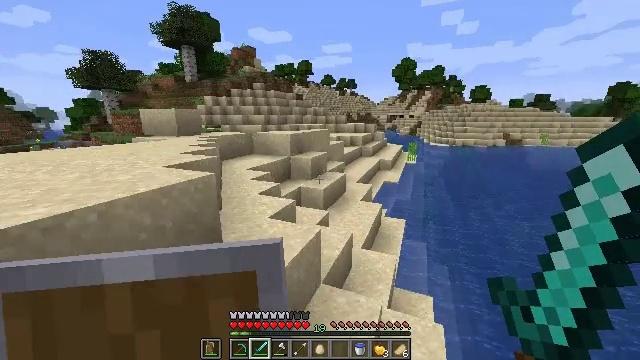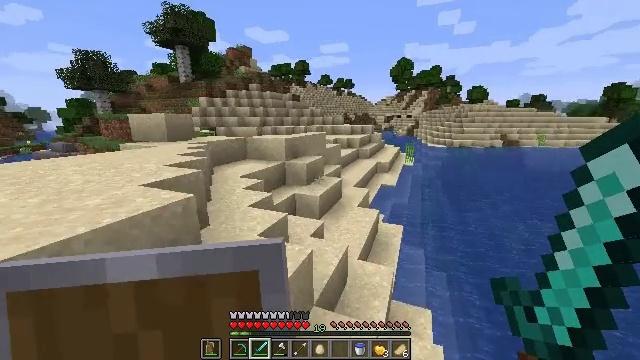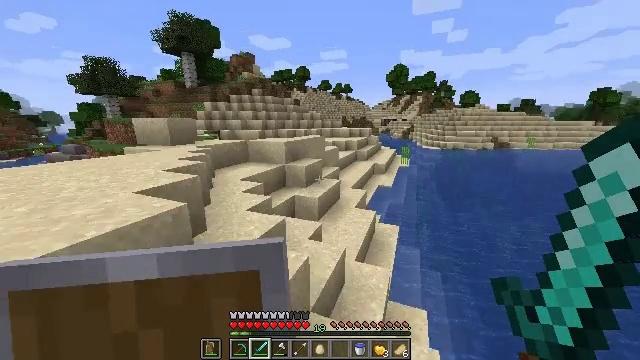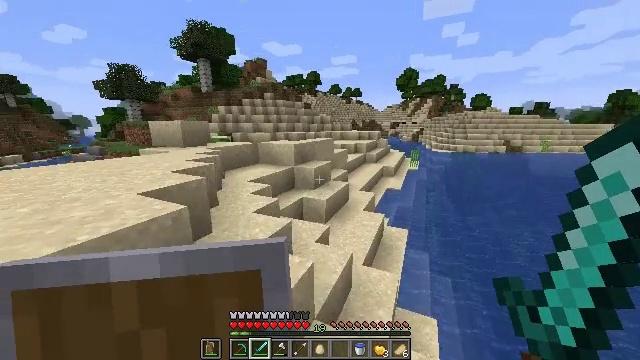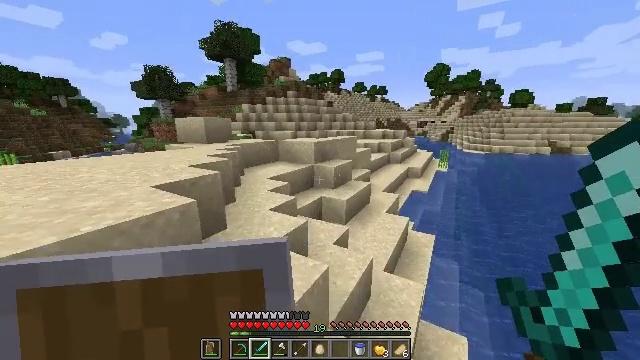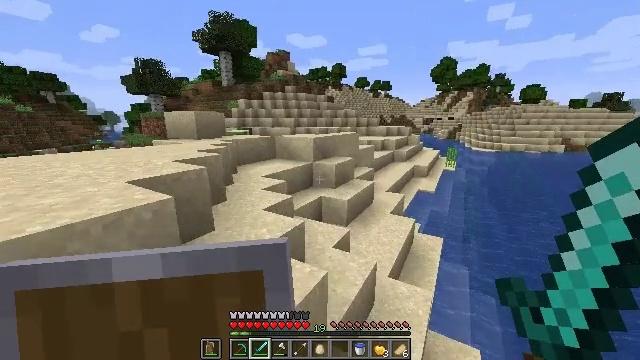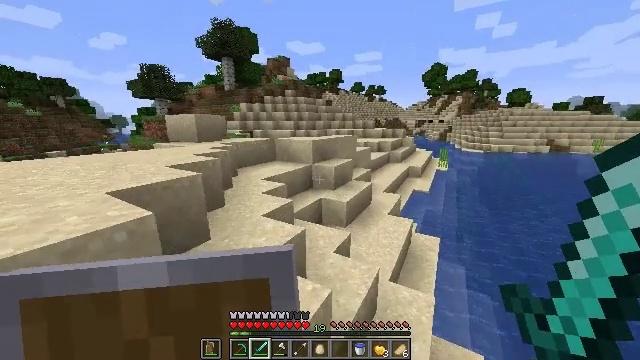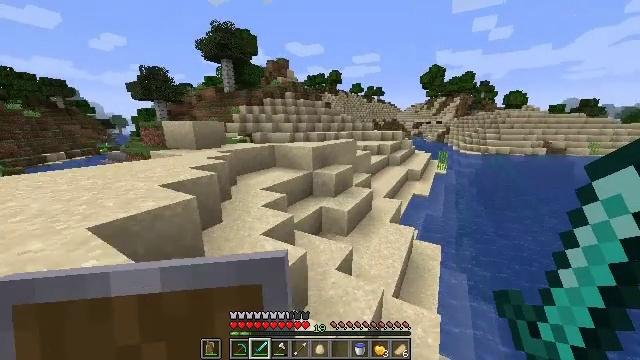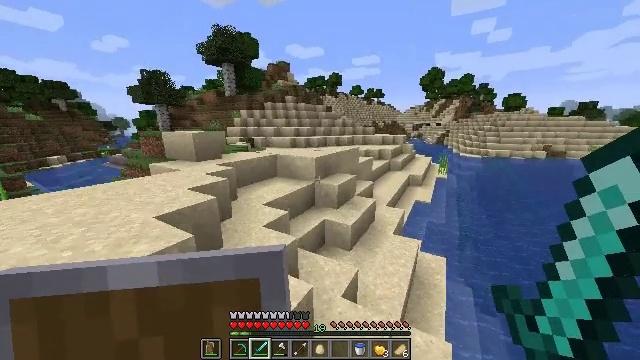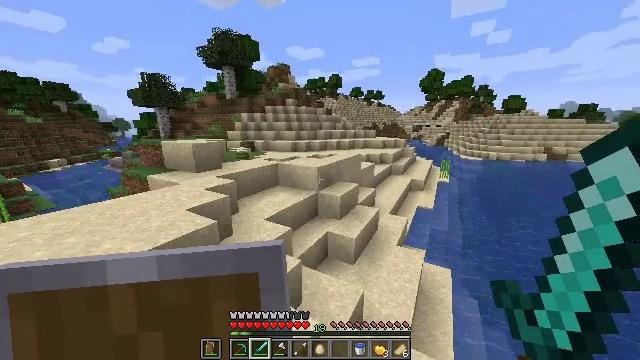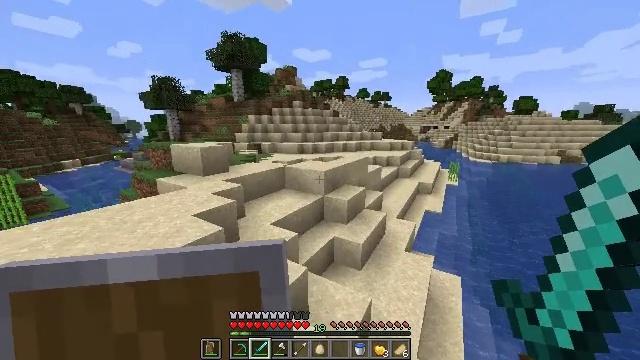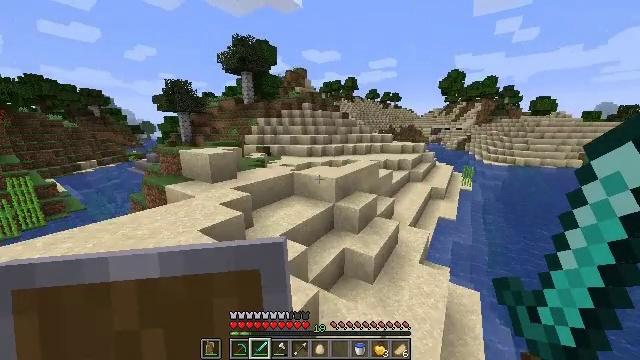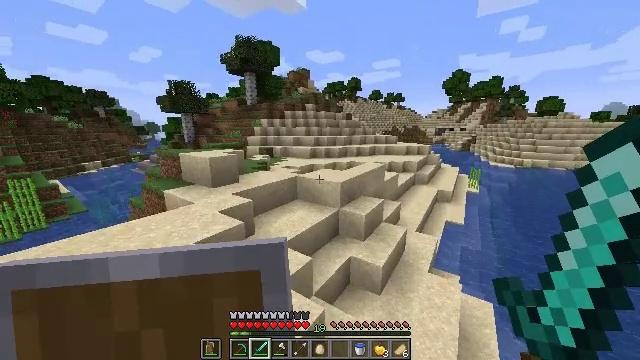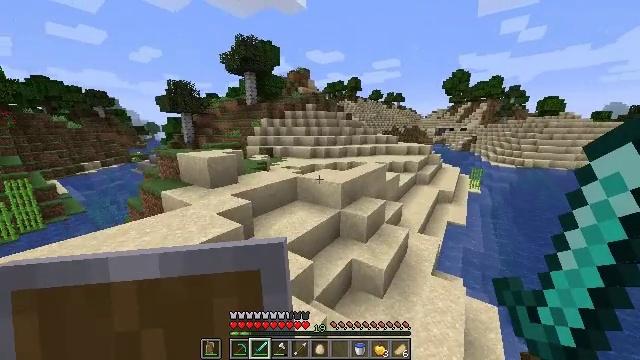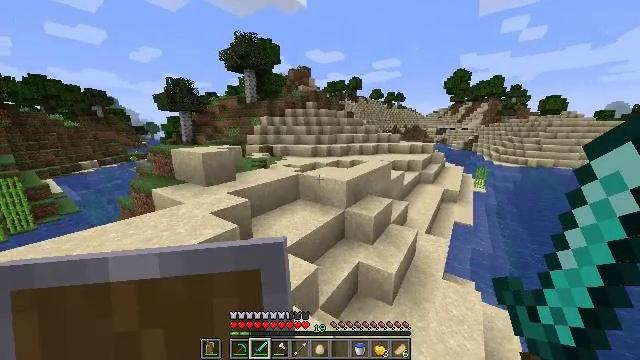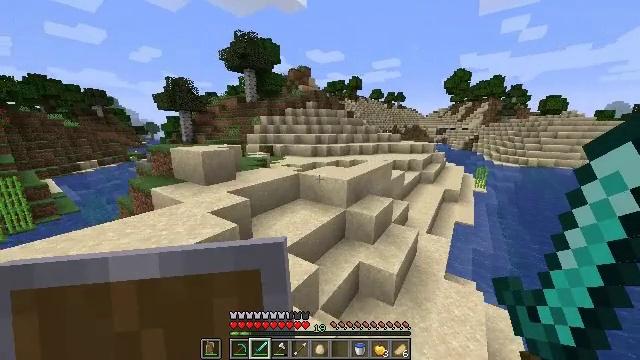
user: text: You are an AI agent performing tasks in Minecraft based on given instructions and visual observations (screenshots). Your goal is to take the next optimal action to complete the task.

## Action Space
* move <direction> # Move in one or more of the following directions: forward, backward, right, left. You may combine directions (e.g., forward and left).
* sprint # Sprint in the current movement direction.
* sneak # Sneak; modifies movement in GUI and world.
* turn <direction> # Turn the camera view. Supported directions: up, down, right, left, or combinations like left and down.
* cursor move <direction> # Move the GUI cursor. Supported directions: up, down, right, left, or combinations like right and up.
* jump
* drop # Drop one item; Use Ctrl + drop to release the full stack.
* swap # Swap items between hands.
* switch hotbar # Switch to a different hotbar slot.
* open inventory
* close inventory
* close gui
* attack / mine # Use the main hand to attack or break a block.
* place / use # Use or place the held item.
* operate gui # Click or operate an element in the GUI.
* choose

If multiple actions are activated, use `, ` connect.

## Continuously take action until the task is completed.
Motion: motion action
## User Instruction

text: Dig up some sand.
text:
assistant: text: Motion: move forward, sprint, jump
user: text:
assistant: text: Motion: move forward, sprint, jump
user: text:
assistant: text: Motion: move forward, sprint, turn left, jump
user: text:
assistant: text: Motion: move forward and move left, sprint, turn left, jump
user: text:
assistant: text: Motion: move forward and move left, sprint, jump
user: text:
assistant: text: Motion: move forward and move left, sprint, jump
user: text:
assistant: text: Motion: move forward and move left, sprint, jump
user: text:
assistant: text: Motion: move forward and move left, sprint, jump
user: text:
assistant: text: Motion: move forward, sprint, jump
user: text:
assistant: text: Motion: move forward, sprint, turn left, jump
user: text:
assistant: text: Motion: move forward, sprint, turn left, jump
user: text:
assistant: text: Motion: move forward, sprint, jump
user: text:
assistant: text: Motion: move forward and move left, sprint, jump
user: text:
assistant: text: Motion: move forward and move left, sprint, jump
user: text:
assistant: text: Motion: move forward and move left, sprint, jump
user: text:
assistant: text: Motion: move forward and move left, sprint, jump
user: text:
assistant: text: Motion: move forward and move left, sprint, jump
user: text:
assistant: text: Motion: move forward, sprint, jump
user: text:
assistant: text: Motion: move forward, sprint
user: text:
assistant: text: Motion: move forward, sprint
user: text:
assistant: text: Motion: move forward, sprint
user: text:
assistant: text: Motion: move forward, sprint, turn right
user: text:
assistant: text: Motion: move forward, sprint, turn right, jump
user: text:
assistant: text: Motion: move forward, sprint, turn right, jump
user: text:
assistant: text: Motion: move forward, sprint, turn right and down, jump
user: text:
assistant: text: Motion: move forward, sprint, turn right, jump
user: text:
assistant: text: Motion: move forward, sprint, turn right
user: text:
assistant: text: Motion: move forward, sprint, turn right
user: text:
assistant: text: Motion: move forward, sprint, turn right
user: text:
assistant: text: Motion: move forward, sprint